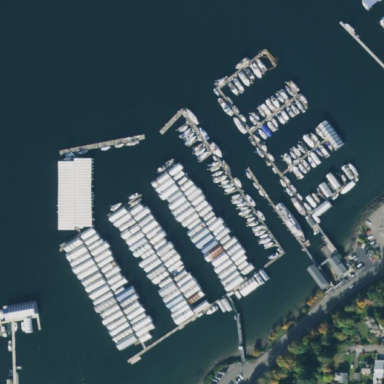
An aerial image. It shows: Marina area for leisure land.